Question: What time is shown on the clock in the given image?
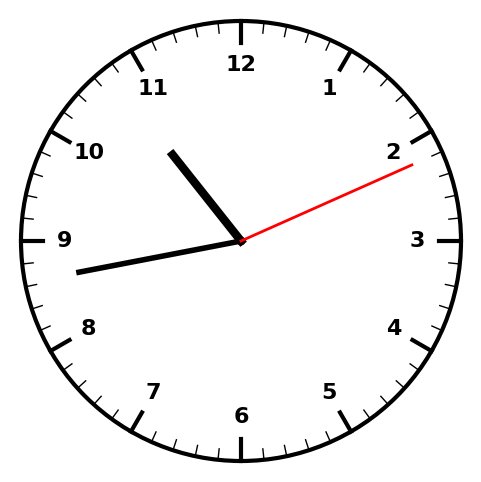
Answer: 10:43:11